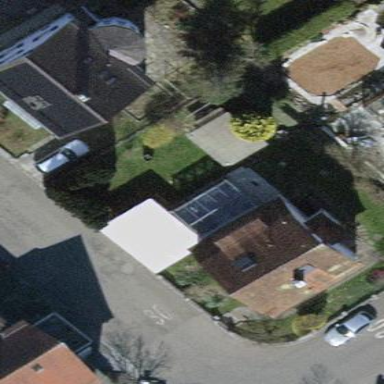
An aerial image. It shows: Building with tiled roof.